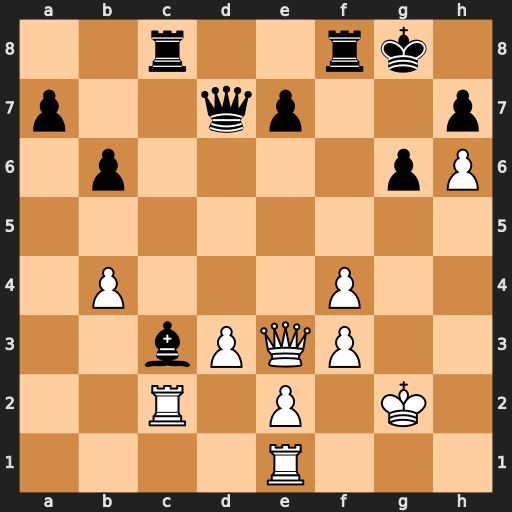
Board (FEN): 2r2rk1/p2qp2p/1p4pP/8/1P3P2/2bPQP2/2R1P1K1/4R3
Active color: w
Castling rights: -
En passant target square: -
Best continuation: Rxc3 Rxc3 Qe5 Rf6 Qxc3